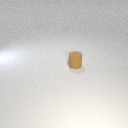
small brown rubber cylinder